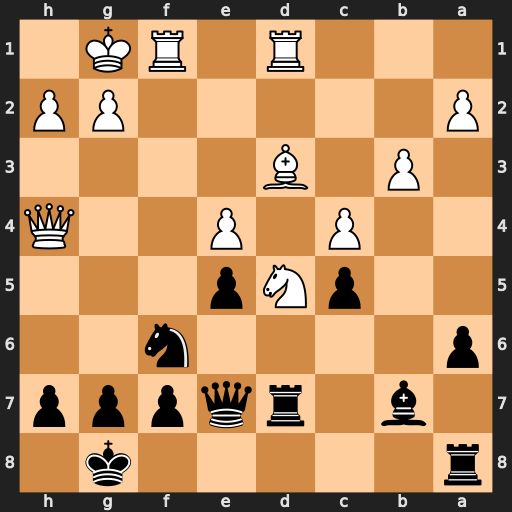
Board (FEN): r5k1/1b1rqppp/p4n2/2pNp3/2P1P2Q/1P1B4/P5PP/3R1RK1
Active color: b
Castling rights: -
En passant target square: -
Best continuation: Nxd5 Qxe7 Nxe7